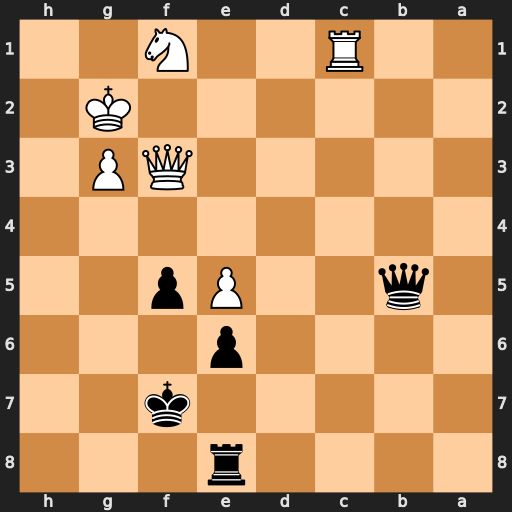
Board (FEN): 4r3/5k2/4p3/1q2Pp2/8/5QP1/6K1/2R2N2
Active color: b
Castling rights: -
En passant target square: -
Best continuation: Qb2+ Kg1 Qxc1